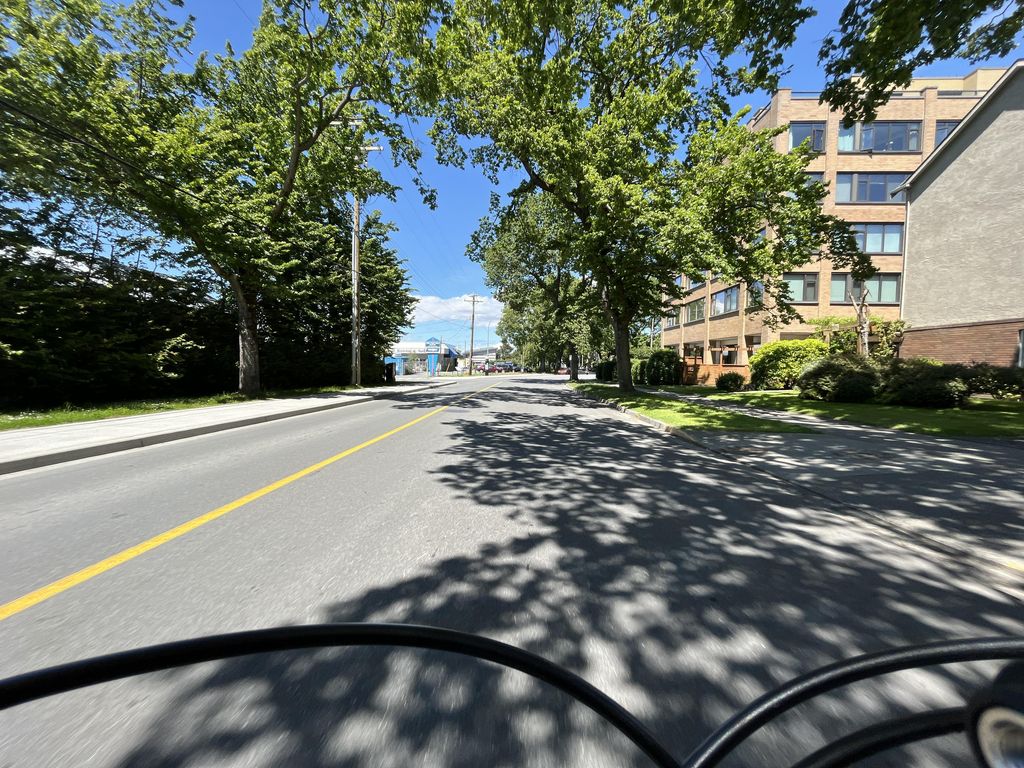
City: victoria